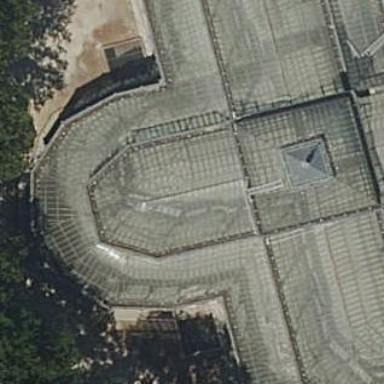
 serving as arts center and tourist attraction."